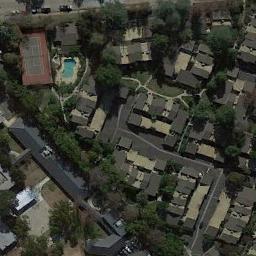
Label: tennis_court